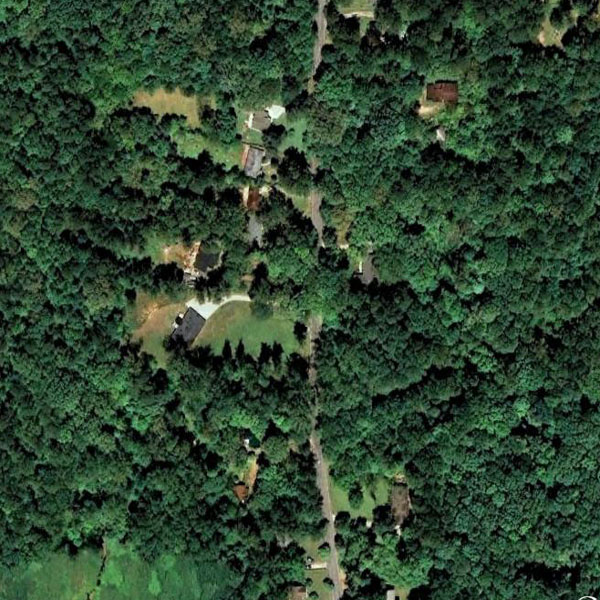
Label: Forest